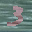
Label: 3